Brain MRI, t2w sequence, axial 2D slice.
Patient: age 42, sex F, weight 95 kg, height 1.95 m
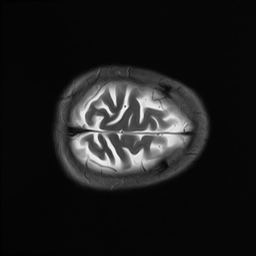